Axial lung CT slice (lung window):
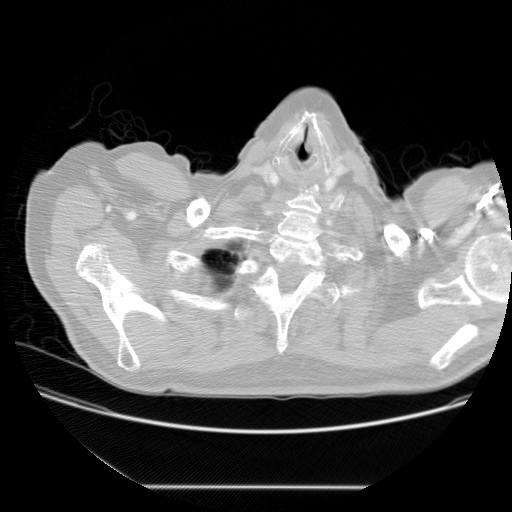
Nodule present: no